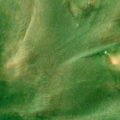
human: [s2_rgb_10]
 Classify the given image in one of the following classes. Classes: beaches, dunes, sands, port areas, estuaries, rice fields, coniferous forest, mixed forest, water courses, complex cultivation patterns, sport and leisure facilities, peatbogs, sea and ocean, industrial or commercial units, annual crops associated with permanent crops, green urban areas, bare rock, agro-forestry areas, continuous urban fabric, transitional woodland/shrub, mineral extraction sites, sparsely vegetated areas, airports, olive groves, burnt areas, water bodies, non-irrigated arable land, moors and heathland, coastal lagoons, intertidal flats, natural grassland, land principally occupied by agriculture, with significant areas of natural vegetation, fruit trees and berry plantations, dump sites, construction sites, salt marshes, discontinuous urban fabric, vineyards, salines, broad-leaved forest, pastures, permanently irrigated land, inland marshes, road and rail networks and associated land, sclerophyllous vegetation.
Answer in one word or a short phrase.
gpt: estuaries